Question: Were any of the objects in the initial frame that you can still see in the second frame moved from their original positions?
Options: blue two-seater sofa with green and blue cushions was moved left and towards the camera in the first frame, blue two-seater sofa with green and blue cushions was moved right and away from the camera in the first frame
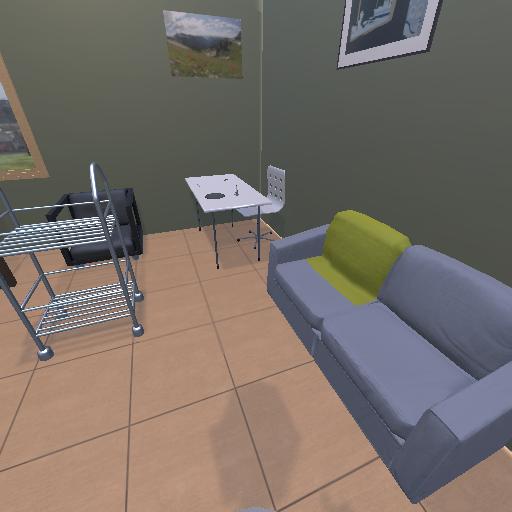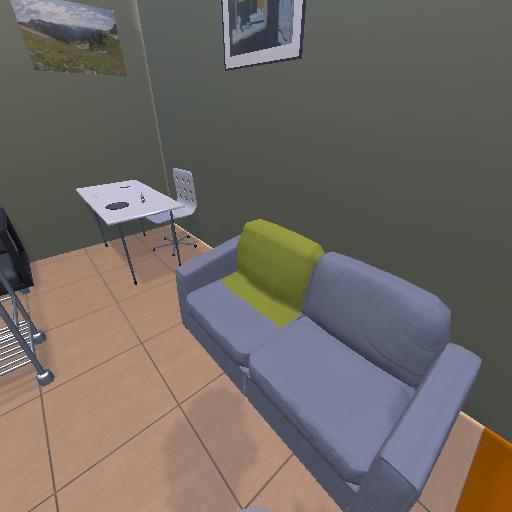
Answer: blue two-seater sofa with green and blue cushions was moved left and towards the camera in the first frame